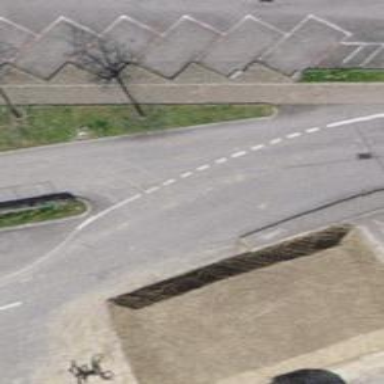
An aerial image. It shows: Unclassified road with asphalt surface.